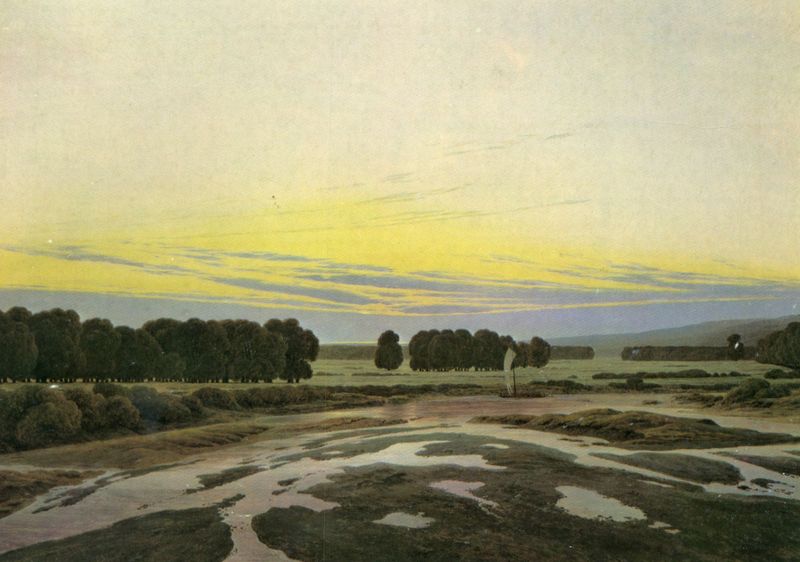
Titel: Das große Gehege
Künstler: Caspar David Friedrich
Standort: Dresden
Institution: Gemäldegalerie Neue Meister
Schlagwörter: baum, blau, gemälde, himmel, wasser, wolken, bäume, fluss, gelb, grün, impressionismus, landschaft, see, abend, braun, hell, licht, gras, schnee, weg, wiese, wolke, stein, bild, öl, bach, dämmerung, feld, ferne, horizont, hügel, morgen, natur, weite, busch, büsche, flach, gewässer, sonne, hochwasser, england, wald, boot, kahn, pfütze, schiff, segel, segelboot, perspektive, fahne, segelschiff, allee, aue, sonnenuntergang, tag, ölgemälde, wetter, stimmung, grass, foto, regen, pfützen, schlamm, sumpf, baumgruppe, moor, floss, wäldchen, torf, schlieren, matsch, regenwasser, alee, gügel, näume, sumpflandschaft, delf, gelber himmel, schneegelb